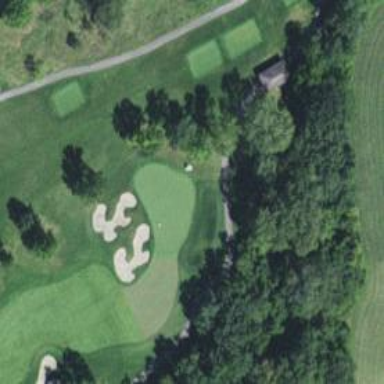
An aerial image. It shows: Golf hole.